Current action and preconditions to check: trajectory_clear

Your task: For each precondition in the list above, predict whether it will hold at this action.

Consider the current scene as observed from the mobile robot's camera, and analyze the predicted future states of all dynamic agents (e.g., people, animals, vehicles, or any moving entities) within the NEXT SECOND.

IMPORTANT: Only answer "very likely" if you are absolutely certain—based on strong, clear evidence—that a dynamic agent will violate the precondition in the predicted future state. Do NOT answer "very likely" for unlikely, ambiguous, or low-probability risks.

Ask yourself for each precondition: Is there a high probability, with clear and convincing evidence, that the predicted future states of any dynamic agent will interfere with the predicted future state of the currently executing action within the NEXT SECOND, causing that precondition to fail?

Assess the risk level based on these predictions. Use "likely" or "very likely" if motions create a clear risk of interference.

Use "neutral" or "improbable" if agents are nearby but their predicted paths are clearly diverging or non-conflicting.

Failure Risk Categories: "very improbable", "improbable", "neutral", "likely", "very likely"

Answer Format: Output ONLY the probability_of_failure value from these categories: "very improbable", "improbable", "neutral", "likely", "very likely"

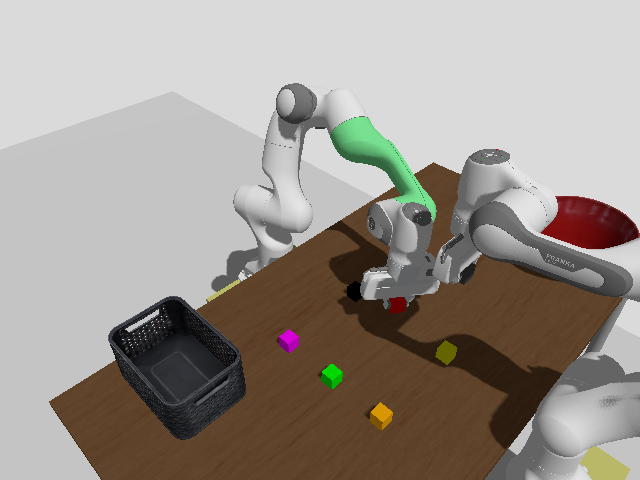

Answer: improbable